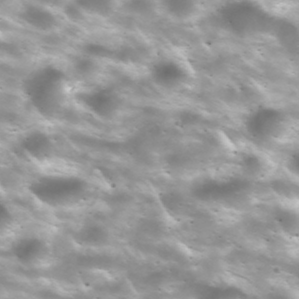
Label: non_frost